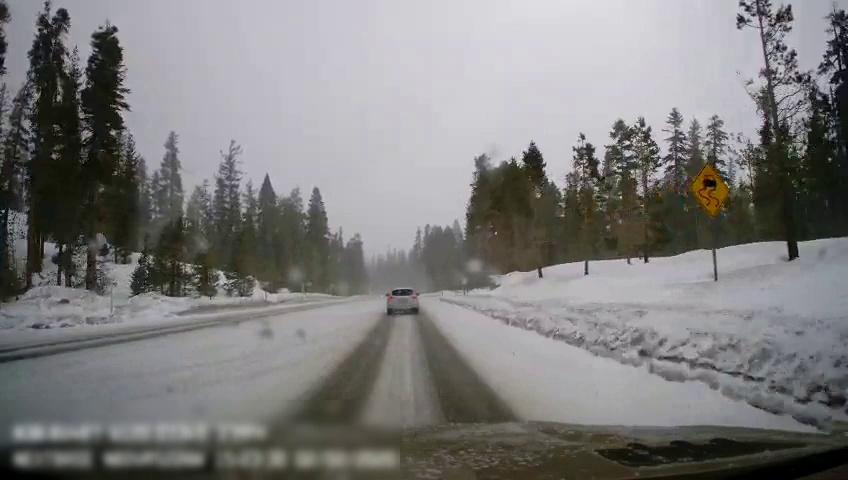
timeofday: Day
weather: Snowy
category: Drivable Space
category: Vehicles | SUV
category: Traffic | Signs